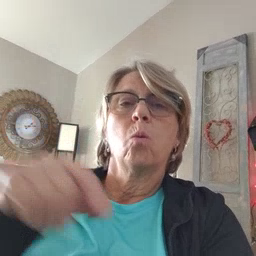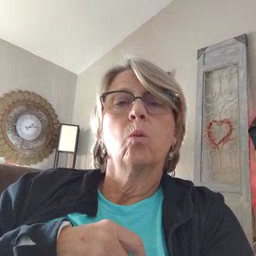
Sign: go